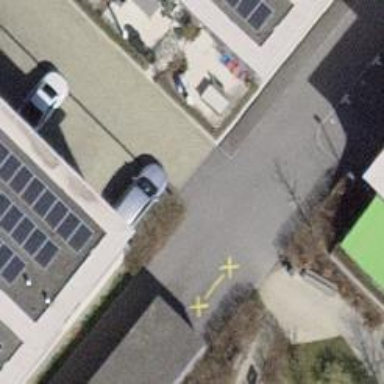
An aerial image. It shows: Living street.